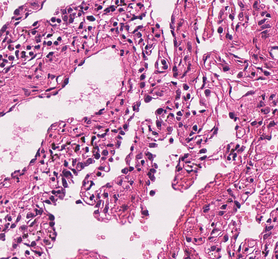
Tumor epithelial tissue: no
Tumor-associated stroma tissue: no
Normal tissue: yes